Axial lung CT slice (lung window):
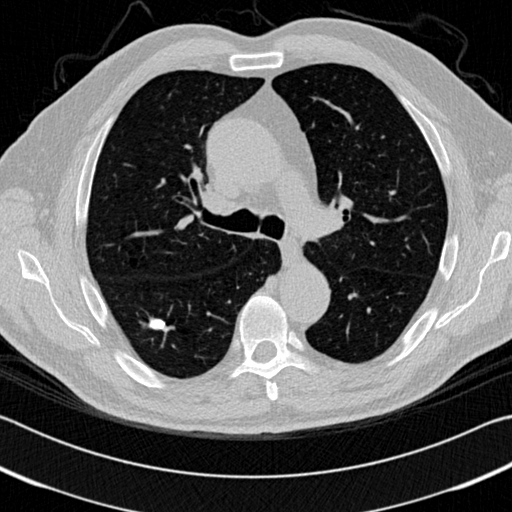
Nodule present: yes
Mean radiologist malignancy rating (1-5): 1